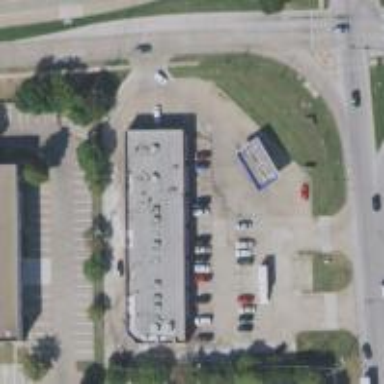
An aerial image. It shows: Convenience shop.